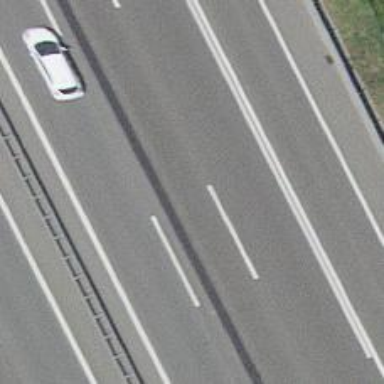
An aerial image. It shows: Asphalt motorway.